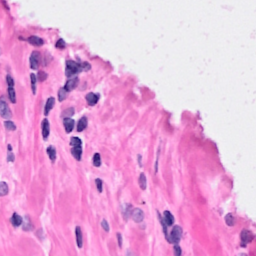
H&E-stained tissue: Breast